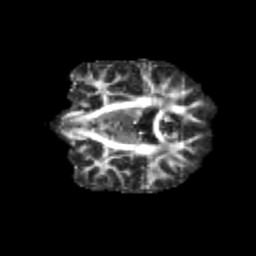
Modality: FA
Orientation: coronal
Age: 11
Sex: female
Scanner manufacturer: siemens
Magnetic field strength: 3 T
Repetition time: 3.8 s
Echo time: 0.07 s